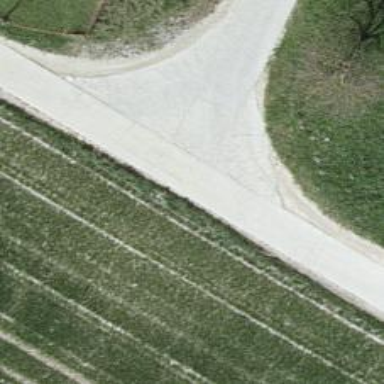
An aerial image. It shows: Well-maintained track road of grade 1.